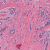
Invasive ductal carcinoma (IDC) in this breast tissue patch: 0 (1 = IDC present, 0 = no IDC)